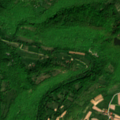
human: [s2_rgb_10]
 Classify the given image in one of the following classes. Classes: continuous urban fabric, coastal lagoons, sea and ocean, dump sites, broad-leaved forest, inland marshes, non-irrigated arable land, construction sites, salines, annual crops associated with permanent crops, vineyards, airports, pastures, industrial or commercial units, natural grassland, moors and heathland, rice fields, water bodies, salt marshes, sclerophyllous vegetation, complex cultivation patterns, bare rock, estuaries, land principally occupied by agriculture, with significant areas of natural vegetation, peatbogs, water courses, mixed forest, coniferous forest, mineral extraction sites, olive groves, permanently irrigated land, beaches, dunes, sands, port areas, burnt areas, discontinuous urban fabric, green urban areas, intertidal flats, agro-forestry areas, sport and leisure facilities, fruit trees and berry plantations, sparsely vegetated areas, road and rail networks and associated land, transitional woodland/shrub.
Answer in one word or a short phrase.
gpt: complex cultivation patterns, land principally occupied by agriculture, with significant areas of natural vegetation, transitional woodland/shrub